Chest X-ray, PA view. Patient: 29 years old, sex M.
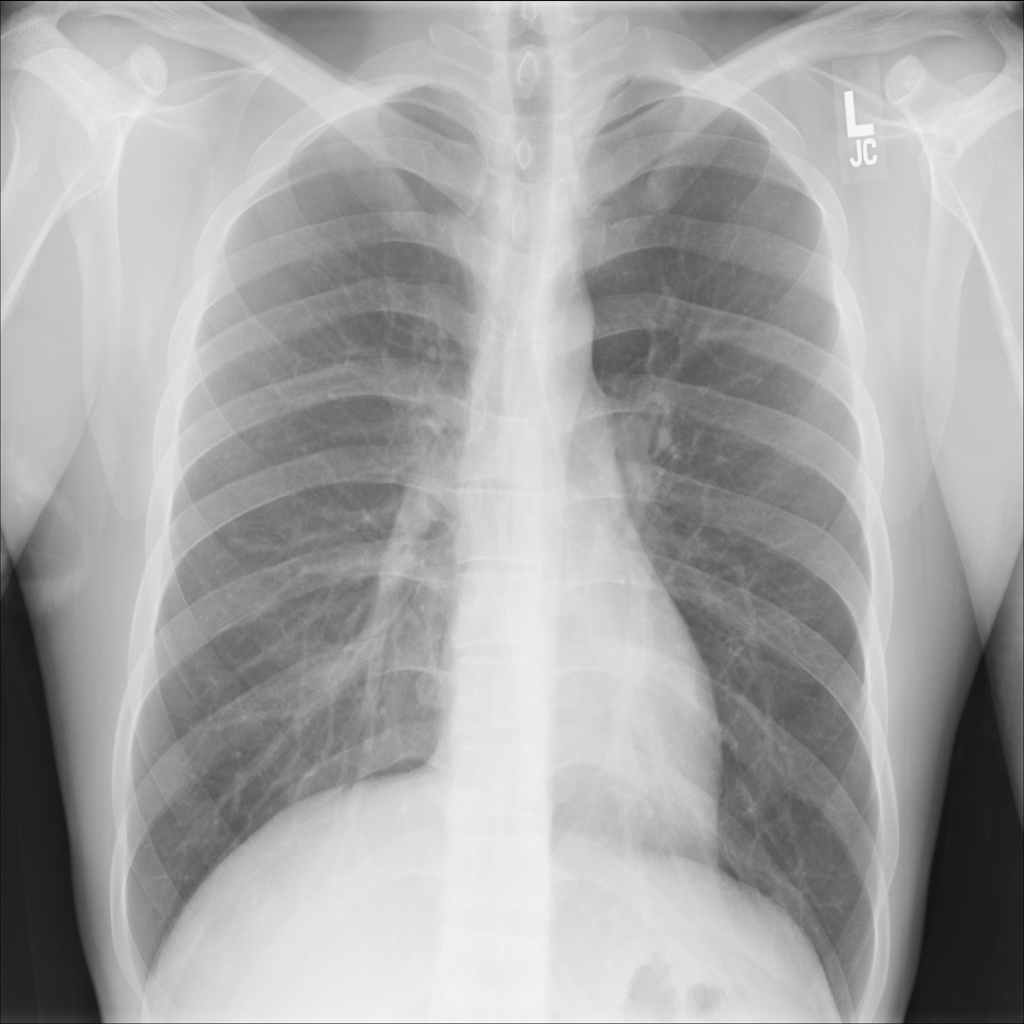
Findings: No Finding